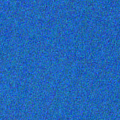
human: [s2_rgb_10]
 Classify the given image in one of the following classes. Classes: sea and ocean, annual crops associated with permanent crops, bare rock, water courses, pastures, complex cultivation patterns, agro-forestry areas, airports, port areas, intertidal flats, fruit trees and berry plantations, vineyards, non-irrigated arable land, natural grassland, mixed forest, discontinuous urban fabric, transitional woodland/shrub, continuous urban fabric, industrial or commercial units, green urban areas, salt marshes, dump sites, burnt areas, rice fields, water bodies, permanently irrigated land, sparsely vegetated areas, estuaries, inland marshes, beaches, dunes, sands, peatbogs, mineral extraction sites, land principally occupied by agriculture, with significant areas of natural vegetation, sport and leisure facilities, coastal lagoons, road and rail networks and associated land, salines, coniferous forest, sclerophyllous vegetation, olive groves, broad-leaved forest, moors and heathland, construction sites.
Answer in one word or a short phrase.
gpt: sea and ocean